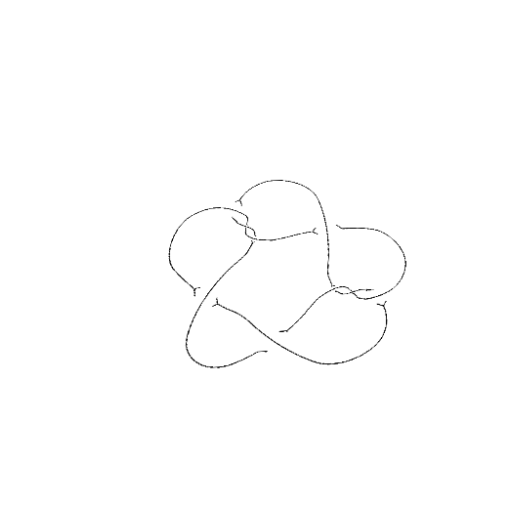
Crossing number: 9